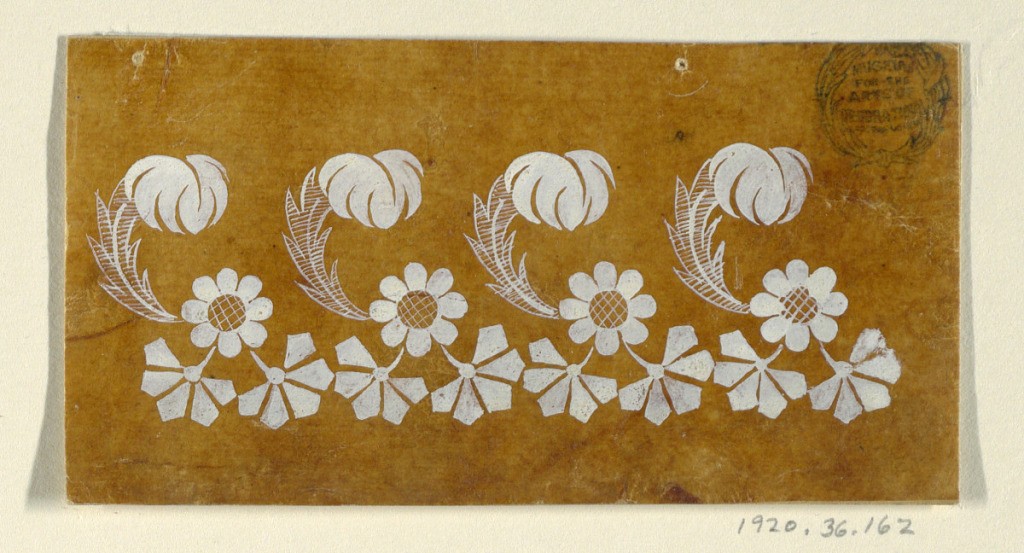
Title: Design for an Embroidered or Woven Horizontal Border of the "Fabrique de St. Ruf"
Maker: Fabrique de Saint Ruf, Lyon, France
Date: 1805–1815
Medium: Brush and white gouache on glazed tracing paper
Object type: Drawing
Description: The repeat, four of which are shown, consists of a feather leaf rising from the left side of a blossom rosette from which two leave boughs hang downward.